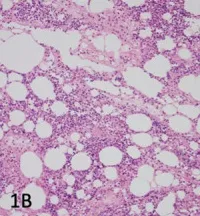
Histopathology showing bone marrow constituents, and ,adipose tissue consistent with fat embolism.
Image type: pathology (h&e)